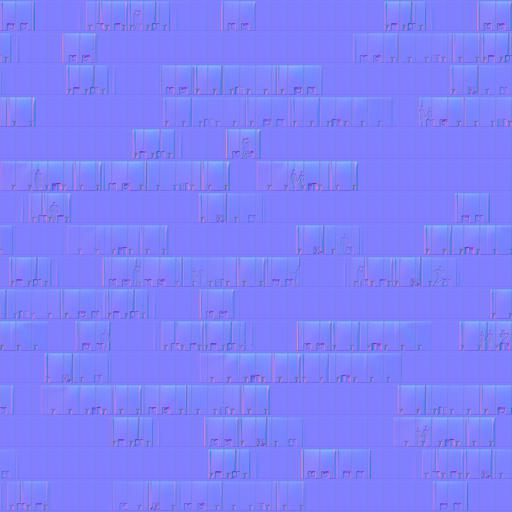
building facade glass night window